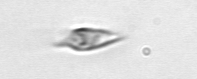
Label: Oxytoxum